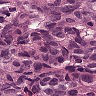
Metastatic tissue present: yes